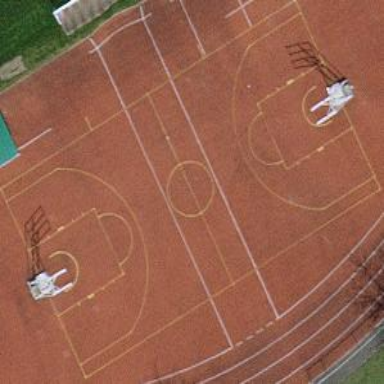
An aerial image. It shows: Basketball court in the leisure land pitch.